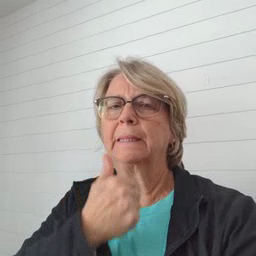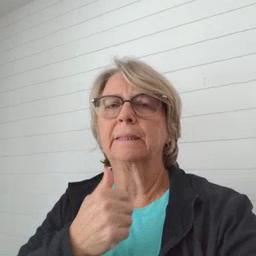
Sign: napkin